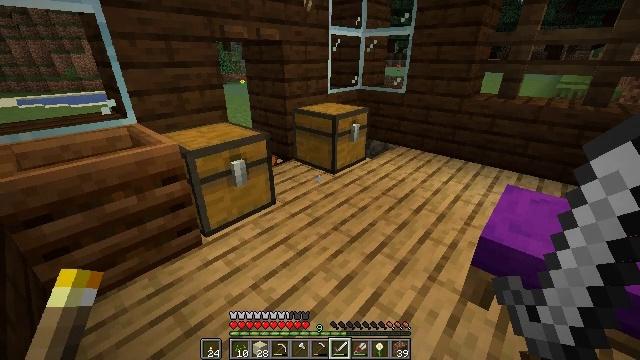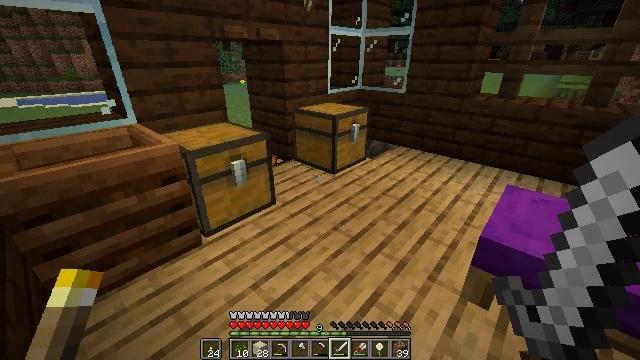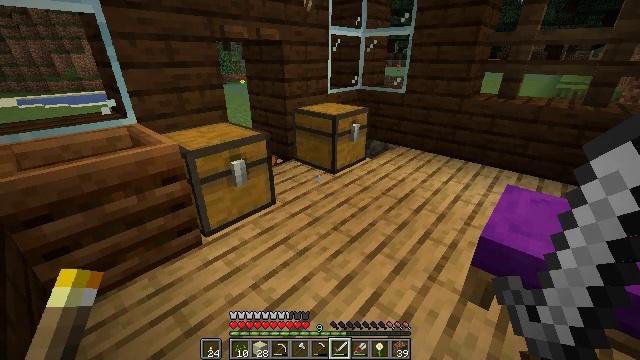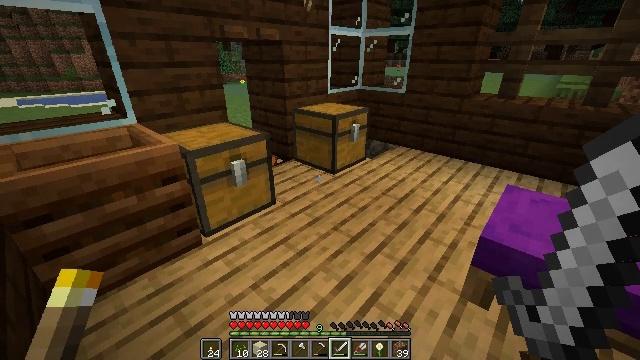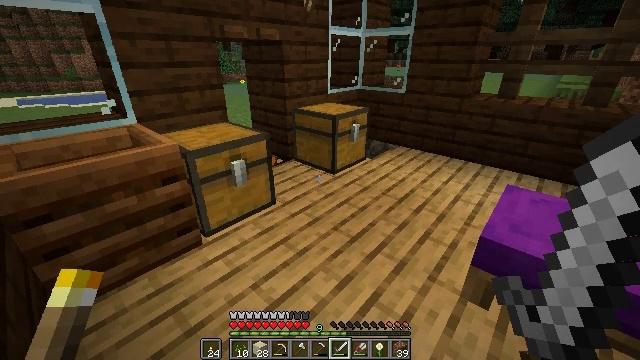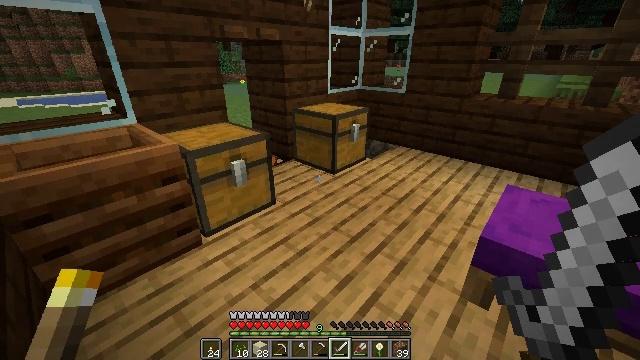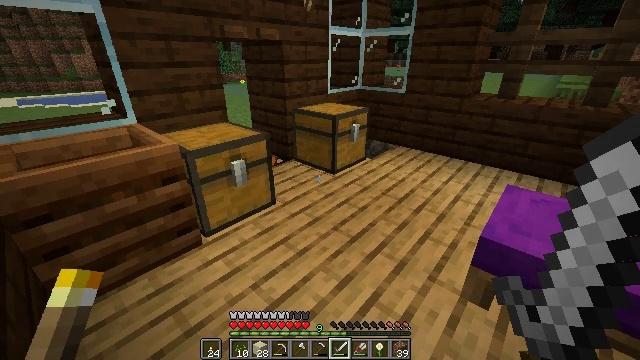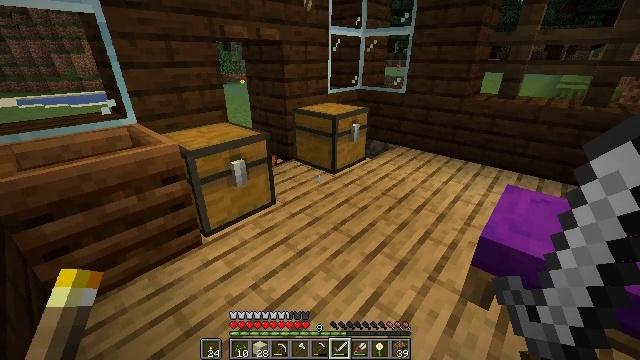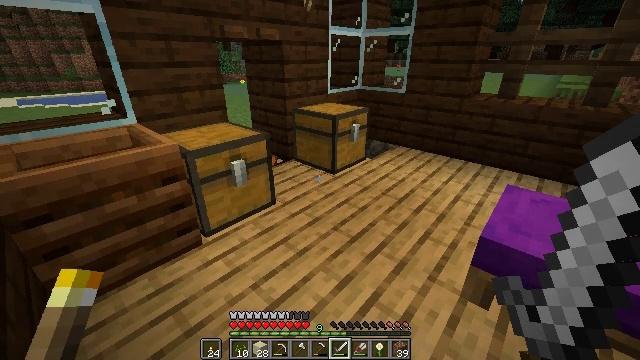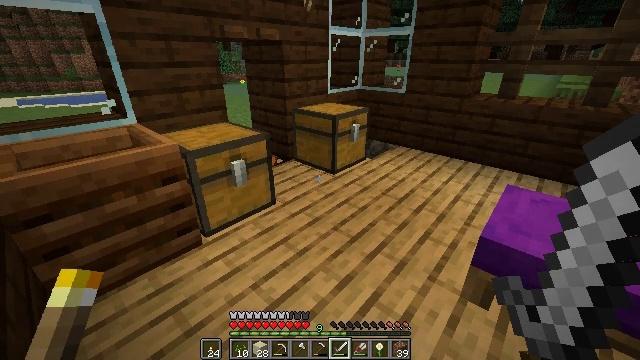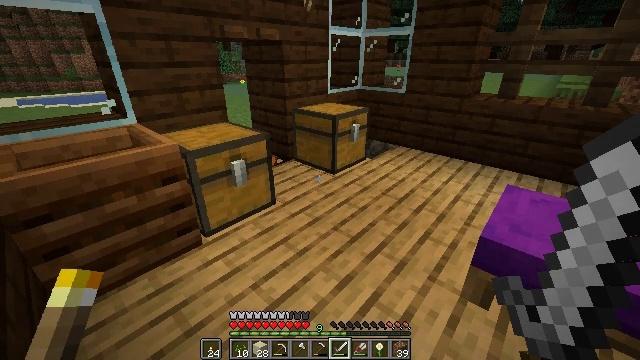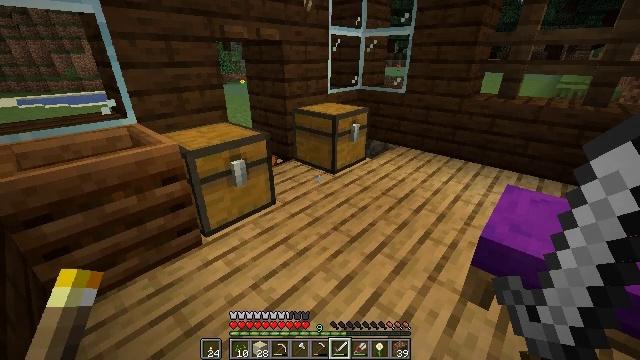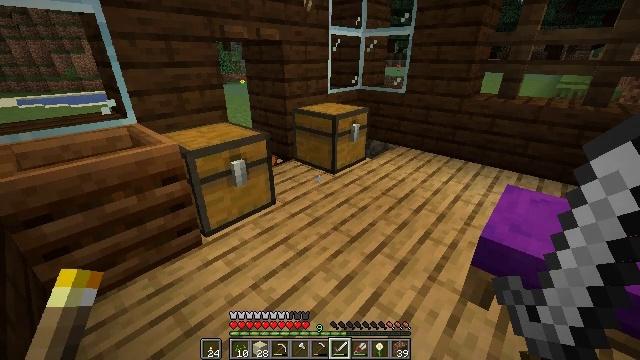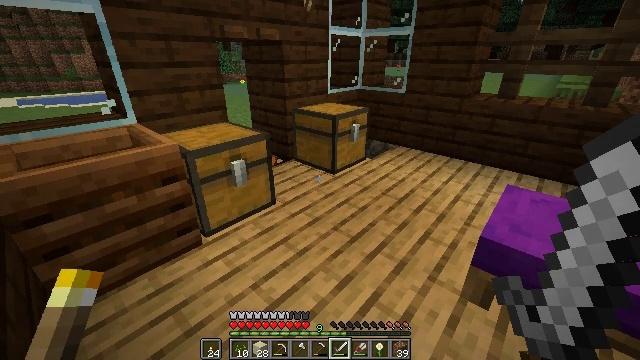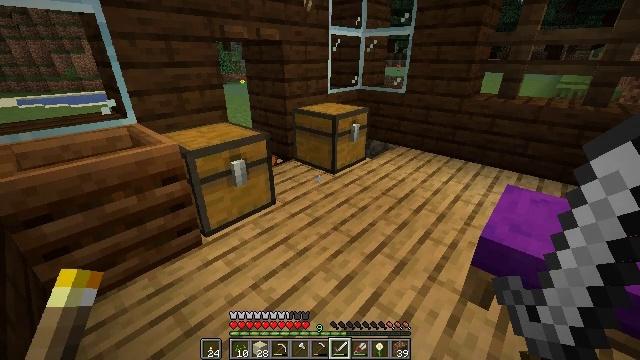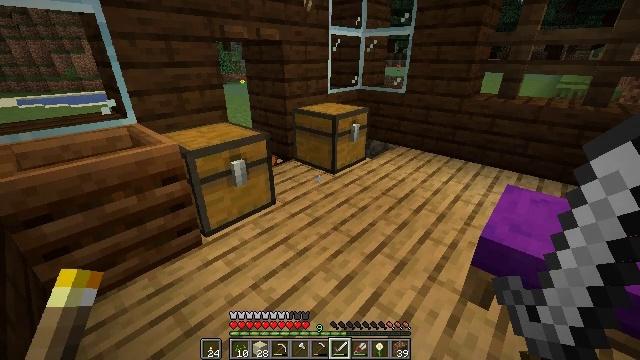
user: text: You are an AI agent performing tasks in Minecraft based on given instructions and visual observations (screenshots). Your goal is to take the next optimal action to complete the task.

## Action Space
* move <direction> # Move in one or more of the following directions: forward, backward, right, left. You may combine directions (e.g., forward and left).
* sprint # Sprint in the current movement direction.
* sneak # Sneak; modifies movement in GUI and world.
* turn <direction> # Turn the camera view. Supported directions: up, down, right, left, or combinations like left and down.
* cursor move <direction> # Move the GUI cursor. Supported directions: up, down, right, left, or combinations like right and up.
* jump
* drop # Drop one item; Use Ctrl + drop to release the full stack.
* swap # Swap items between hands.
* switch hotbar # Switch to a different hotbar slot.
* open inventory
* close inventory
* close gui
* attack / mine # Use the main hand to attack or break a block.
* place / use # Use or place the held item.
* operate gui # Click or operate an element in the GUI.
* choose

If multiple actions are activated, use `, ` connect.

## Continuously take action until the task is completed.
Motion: motion action
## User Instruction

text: Dig up some sand.
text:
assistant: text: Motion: no_op
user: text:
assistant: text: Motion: no_op
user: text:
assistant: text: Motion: no_op
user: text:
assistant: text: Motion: no_op
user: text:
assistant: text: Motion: no_op
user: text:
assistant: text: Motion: no_op
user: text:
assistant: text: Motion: no_op
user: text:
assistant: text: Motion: no_op
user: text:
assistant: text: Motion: no_op
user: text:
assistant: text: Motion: no_op
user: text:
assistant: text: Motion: no_op
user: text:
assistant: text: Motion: no_op
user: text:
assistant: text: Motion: no_op
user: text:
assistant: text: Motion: no_op
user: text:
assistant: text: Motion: no_op
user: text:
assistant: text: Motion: no_op
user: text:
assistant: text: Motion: no_op
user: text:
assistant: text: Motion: no_op
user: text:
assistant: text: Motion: no_op
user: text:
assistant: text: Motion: no_op
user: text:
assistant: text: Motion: no_op
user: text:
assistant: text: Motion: no_op
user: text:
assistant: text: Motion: no_op
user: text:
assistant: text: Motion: no_op
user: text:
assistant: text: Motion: no_op
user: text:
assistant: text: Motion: no_op
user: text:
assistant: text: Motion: no_op
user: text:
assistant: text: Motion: no_op
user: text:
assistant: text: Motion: no_op
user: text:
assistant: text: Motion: no_op